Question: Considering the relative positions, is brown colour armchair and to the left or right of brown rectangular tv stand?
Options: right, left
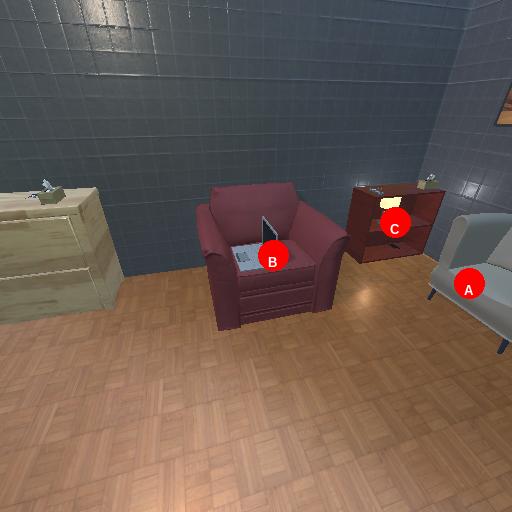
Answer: right